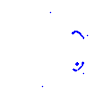
Particle: proton